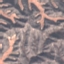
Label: HerbaceousVegetation